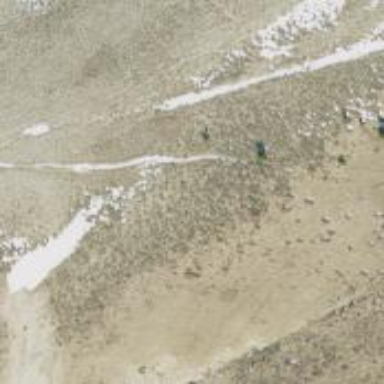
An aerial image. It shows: Path.